Question: Hi I have uprgaded from rails 3.2.12 to 4.0.0 most thinks working fine now, but I got this error:

Whats the Problem in this case?
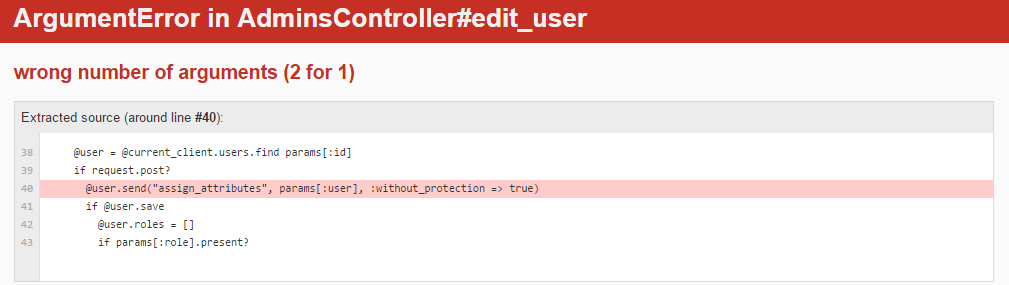
Answer: The message signature changed from two arguments to one. Compare <URL>:
'''
assign_attributes(new_attributes, options = {}) # 3.2.12
assign_attributes(new_attributes) # 4.0.2
'''
Rails 3 mass assignment protection is deprecated, and this is part of it. Protecting attributes from mass assignment was <URL>. From its README:
> You can also bypass mass-assignment security by using the ':without_protection' option.
In versions 4.x, you don't need the ':without_protection' option anymore because you're <URL>.
, you can probably just bundle the 'protected_attributes' gem. But note that "this plugin will be officially supported until the release of Rails 5.0."
Also, you don't need to use '@user.send(:update_attributes, ...)', you can just use '@user.update_attributes(...)'.